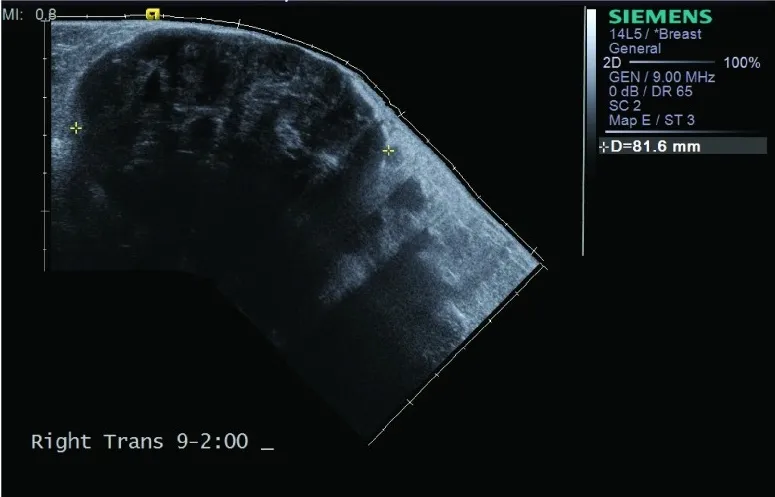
Right breast ultrasound demonstrates a large heterogeneous primarily hypoechoic lobulated mass encompassing most of the right breast.
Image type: radiology (ultrasound)